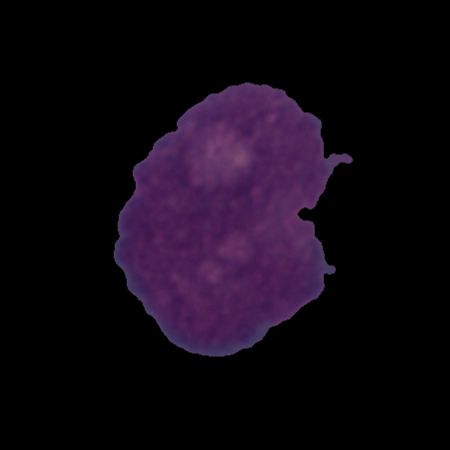
Label: cancer